Question: I have created a table to be automatically populated by a MySQL table, it only slightly works though. It loads one result, but no more. I need it to display all results in the mysql table.
Below is my Query + Array
'''
$future = mysql_query("SELECT * FROM Future");
$future_row = mysql_fetch_array($future);
'''
This is my table Code
'''
<div class="tg-wrap"><table class="tg" style="undefined;table-layout: fixed; width: 1000px;>
<tr class="header">
<th class="tg-ls31" colspan="2">Device</th>
<th class="tg-ls31" colspan="2">Booked By</th>
<th class="tg-ls31" colspan="2">Date Out</th>
<th class="tg-ls31" colspan="2">Date Back</th>
</tr>
<?php
{
echo "<tr>";
echo "<td class='tg-baqh' colspan='2'>".$future_row[Device]."</td>";
echo "<td class='tg-baqh' colspan='2'>".$future_row[Name]."</td>";
echo "<td class='tg-baqh' colspan='2'>".$future_row[Out]."</td>";
echo "<td class='tg-baqh' colspan='2'>".$future_row[In]."</td>";
echo "</tr>";
}
?>
</table></div>
'''
If you could provide a fix so that I can display more than one result in this table, i'd be most appreciative.
I have updated the code, removed the first array and created a while loop
'''
<?php while( $future_row = mysql_fetch_array($future))
{
echo "<tr>";
echo "<td class='tg-baqh' colspan='2'>".$future_row[Device]."</td>";
echo "<td class='tg-baqh' colspan='2'>".$future_row[Name]."</td>";
echo "<td class='tg-baqh' colspan='2'>".$future_row[Out]."</td>";
echo "<td class='tg-baqh' colspan='2'>".$future_row[In]."</td>";
echo "</tr>";
}
?>
'''
I have also had a request for an image of the table, which I have provided below

I have been requested to provide the full page code, which i will provide below.
'''
<head>
<?php
$hostname = "localhost";
$username = "root";
$password = "gunner98";
//connection to the database
$dbhandle = mysql_connect($hostname, $username, $password)
or die("Unable to connect to MySQL");
//select a database to work with
$selected = mysql_select_db("laptop_pool",$dbhandle)
or die("Could not select database");
//execute the SQL query and return records
$P1 = mysql_query("SELECT * FROM P1");
$P1_row = mysql_fetch_array($P1);
$P2 = mysql_query("SELECT * FROM P2");
$P2_row = mysql_fetch_array($P2);
$P3 = mysql_query("SELECT * FROM P3");
$P3_row = mysql_fetch_array($P3);
$P4 = mysql_query("SELECT * FROM P4");
$P4_row = mysql_fetch_array($P4);
$P5 = mysql_query("SELECT * FROM P5");
$P5_row = mysql_fetch_array($P5);
$P6 = mysql_query("SELECT * FROM P6");
$P6_row = mysql_fetch_array($P6);
$P7 = mysql_query("SELECT * FROM P7");
$P7_row = mysql_fetch_array($P7);
$future = mysql_query("SELECT * FROM Future");
$future_row4 = mysql_fetch_array($future);
//close the connection
mysql_close($dbhandle);
?>
<title>&nbsp;&nbsp;Moat Laptop Pool Table&nbsp;&nbsp;</title>
</head>
<body style="background-height: 100%;background-width: 100%;background: #141E30;background: -webkit-linear-gradient(to left, #141E30 , #243B55);background: linear-gradient(to left, #141E30 , #243B55);">
<div id="top" style="position: fixed;top: 0;left: 0;z-index: 999;width: 100%;height: 25px;">
<div id="alert_box" style="height: 100%; width: 100%; color: white; background-color: rgba(0, 0, 0, 0.5);">
<div id="Site_Alert" style="font-weight: bold; display: inline;width: 5%;float: left;">
&nbsp;Site Alert:
</div>
<div id="scroll_alert" style="display: inline; float: right; width:95%;">
<marquee behavior=scroll direction="left" scrollamount="8" onmouseover="this.stop();" onmouseout="this.start();">This is in development!</marquee>
</div>
</div>
<div id="logo" style="font-family: Tw Cen MT; font-weight: Bold; position: fixed; color: white; left: 650px;top: 35px; font-size: 80px;text-shadow: 3px 3px #c7c7c7;">
Moat Laptop Pool Table
</div>
<div id="content_box" style="position: fixed; left: 450px;top: 135px; width:60%; height: 70%; border-radius: 3px;
">
<style type="text/css">
.tg {border-collapse:collapse;border-spacing:0;border-color:#ccc;margin:0px auto;}
.tg td{font-family:Arial, sans-serif;font-size:14px;padding:10px 5px;border-style:solid;border-width:1px;overflow:hidden;word-break:normal;border-color:#ccc;color:#333;background-color:#fff;}
.tg th{font-family:Arial, sans-serif;font-size:14px;font-weight:normal;padding:10px 5px;border-style:solid;border-width:1px;overflow:hidden;word-break:normal;border-color:#ccc;color:#333;background-color:#f0f0f0;}
.tg .tg-baqh{text-align:center;vertical-align:top}
.tg .tg-ls31{font-weight:bold;background-color:#333333;color:#f0f0f0;text-align:center;vertical-align:top}
th.tg-sort-header::-moz-selection { background:transparent; }th.tg-sort-header::selection { background:transparent; }th.tg-sort-header { cursor:pointer; }table th.tg-sort-header:after { content:''; float:right; margin-top:7px; border-width:0 4px 4px; border-style:solid; border-color:#404040 transparent; visibility:hidden; }table th.tg-sort-header:hover:after { visibility:visible; }table th.tg-sort-desc:after,table th.tg-sort-asc:after,table th.tg-sort-asc:hover:after { visibility:visible; opacity:0.4; }table th.tg-sort-desc:after { border-bottom:none; border-width:4px 4px 0; }@media screen and (max-width: 767px) {.tg {width: auto !important;}.tg col {width: auto !important;}.tg-wrap {overflow-x: auto;-webkit-overflow-scrolling: touch;margin: auto 0px;}}</style>
<div class="tg-wrap"><table id="tg-4b5Id" class="tg" style="undefined;table-layout: fixed; width: 1000px; ">
<colgroup>
<col style="width: 29px">
<col style="width: 51px">
<col style="width: 35px">
<col style="width: 53px">
<col style="width: 28px">
<col style="width: 77px">
<col style="width: 58px">
<col style="width: 94px">
<col style="width: 44px">
<col style="width: 133px">
<col style="width: 37px">
<col style="width: 91px">
</colgroup>
<tr>
<th class="tg-ls31" colspan="2">Device</th>
<th class="tg-ls31" colspan="2">Out or In</th>
<th class="tg-ls31" colspan="2">Out on</th>
<th class="tg-ls31" colspan="2">In Posession Of</th>
<th class="tg-ls31" colspan="2">Department</th>
<th class="tg-ls31" colspan="2">Due Back</th>
</tr>
<tr>
<td class="tg-baqh" colspan="2">P1</td>
<td class="tg-baqh" colspan="2"><?php
echo $P1_row['status'];
?> </td>
<td class="tg-baqh" colspan="2"><?php
echo $P1_row['left'];
?></td>
<td class="tg-baqh" colspan="2"><?php
echo $P1_row['posession'];
?></td>
<td class="tg-baqh" colspan="2"><?php
echo $P1_row['department'];
?></td>
<td class="tg-baqh" colspan="2"><?php
echo $P1_row['returns'];
?></td>
</tr>
<tr>
<td class="tg-baqh" colspan="2">P2</td>
<td class="tg-baqh" colspan="2"><?php
echo $P2_row['status'];
?></td>
<td class="tg-baqh" colspan="2"><?php
echo $P2_row['left'];
?></td>
<td class="tg-baqh" colspan="2"><?php
echo $P2_row['posession'];
?></td>
<td class="tg-baqh" colspan="2"><?php
echo $P2_row['department'];
?></td>
<td class="tg-baqh" colspan="2"><?php
echo $P2_row['returns'];
?></td>
</tr>
<tr>
<td class="tg-baqh" colspan="2">P3</td>
<td class="tg-baqh" colspan="2"><?php
echo $P3_row['status'];
?></td>
<td class="tg-baqh" colspan="2"><?php
echo $P3_row['left'];
?></td>
<td class="tg-baqh" colspan="2"><?php
echo $P3_row['posession'];
?></td>
<td class="tg-baqh" colspan="2"><?php
echo $P3_row['department'];
?></td>
<td class="tg-baqh" colspan="2"><?php
echo $P3_row['returns'];
?></td>
</tr>
<tr>
<td class="tg-baqh" colspan="2">P4</td>
<td class="tg-baqh" colspan="2"><?php
echo $P4_row['status'];
?></td>
<td class="tg-baqh" colspan="2"><?php
echo $P4_row['left'];
?></td>
<td class="tg-baqh" colspan="2"><?php
echo $P4_row['posession'];
?></td>
<td class="tg-baqh" colspan="2"><?php
echo $P4_row['department'];
?></td>
<td class="tg-baqh" colspan="2"><?php
echo $P4_row['returns'];
?></td>
</tr>
<tr>
<td class="tg-baqh" colspan="2">P5</td>
<td class="tg-baqh" colspan="2"><?php
echo $P5_row['status'];
?></td>
<td class="tg-baqh" colspan="2"><?php
echo $P5_row['left'];
?></td>
<td class="tg-baqh" colspan="2"><?php
echo $P5_row['posession'];
?></td>
<td class="tg-baqh" colspan="2"><?php
echo $P5_row['department'];
?></td>
<td class="tg-baqh" colspan="2"><?php
echo $P5_row['returns'];
?></td>
</tr>
<tr>
<td class="tg-baqh" colspan="2">P6</td>
<td class="tg-baqh" colspan="2"><?php
echo $P6_row['status'];
?></td>
<td class="tg-baqh" colspan="2"><?php
echo $P6_row['left'];
?></td>
<td class="tg-baqh" colspan="2"><?php
echo $P6_row['posession'];
?></td>
<td class="tg-baqh" colspan="2"><?php
echo $P6_row['department'];
?></td>
<td class="tg-baqh" colspan="2"><?php
echo $P6_row['returns'];
?></td>
</tr>
<tr>
<td class="tg-baqh" colspan="2">P7</td>
<td class="tg-baqh" colspan="2"><?php
echo $P7_row['status'];
?></td>
<td class="tg-baqh" colspan="2"><?php
echo $P7_row['left'];
?></td>
<td class="tg-baqh" colspan="2"><?php
echo $P7_row['posession'];
?></td>
<td class="tg-baqh" colspan="2"><?php
echo $P7_row['department'];
?></td>
<td class="tg-baqh" colspan="2"><?php
echo $P7_row['returns'];
?></td>
</tr>
</table></div>
<div id="future" style="font-family: Tw Cen MT; font-weight: Bold; position: fixed; color: white; left: 750px; font-size: 80px;text-shadow: 3px 3px #c7c7c7;">
Future Bookings
</div>
<br />
<br />
<br />
<br />
<br />
<div class="tg-wrap"><table class="tg" style="undefined;table-layout: fixed; width: 1000px;>
<tr class="header">
<th class="tg-ls31" colspan="2">Device</th>
<th class="tg-ls31" colspan="2">Booked By</th>
<th class="tg-ls31" colspan="2">Date Out</th>
<th class="tg-ls31" colspan="2">Date Back</th>
</tr>
<?php while( $future_row = mysql_fetch_array($future))
{
echo "<tr>";
echo "<td class='tg-baqh' colspan='2'>".$future_row[Device]."</td>";
echo "<td class='tg-baqh' colspan='2'>".$future_row[Name]."</td>";
echo "<td class='tg-baqh' colspan='2'>".$future_row[Out]."</td>";
echo "<td class='tg-baqh' colspan='2'>".$future_row[In]."</td>";
echo "</tr>";
}
?>
</table></div>
<script type="text/javascript" charset="utf-8">var TgTableSort=window.TgTableSort||function(n,t){"use strict";function r(n,t){for(var e=[],o=n.childNodes,i=0;i<o.length;++i){var u=o[i];if("."==t.substring(0,1)){var a=t.substring(1);f(u,a)&&e.push(u)}else u.nodeName.toLowerCase()==t&&e.push(u);var c=r(u,t);e=e.concat(c)}return e}function e(n,t){var e=[],o=r(n,"tr");return o.forEach(function(n){var o=r(n,"td");t>=0&&t<o.length&&e.push(o[t])}),e}function o(n){return n.textContent||n.innerText||""}function i(n){return n.innerHTML||""}function u(n,t){var r=e(n,t);return r.map(o)}function a(n,t){var r=e(n,t);return r.map(i)}function c(n){var t=n.className||"";return t.match(/\S+/g)||[]}function f(n,t){return-1!=c(n).indexOf(t)}function s(n,t){f(n,t)||(n.className+=" "+t)}function d(n,t){if(f(n,t)){var r=c(n),e=r.indexOf(t);r.splice(e,1),n.className=r.join(" ")}}function v(n){d(n,L),d(n,E)}function l(n,t,e){r(n,"."+E).map(v),r(n,"."+L).map(v),e==T?s(t,E):s(t,L)}function g(n){return function(t,r){var e=n*t.str.localeCompare(r.str);return 0==e&&(e=t.index-r.index),e}}function h(n){return function(t,r){var e=+t.str,o=+r.str;return e==o?t.index-r.index:n*(e-o)}}function m(n,t,r){var e=u(n,t),o=e.map(function(n,t){return{str:n,index:t}}),i=e&&-1==e.map(isNaN).indexOf(!0),a=i?h(r):g(r);return o.sort(a),o.map(function(n){return n.index})}function p(n,t,r,o){for(var i=f(o,E)?N:T,u=m(n,r,i),c=0;t>c;++c){var s=e(n,c),d=a(n,c);s.forEach(function(n,t){n.innerHTML=d[u[t]]})}l(n,o,i)}function x(n,t){var r=t.length;t.forEach(function(t,e){t.addEventListener("click",function(){p(n,r,e,t)}),s(t,"tg-sort-header")})}var T=1,N=-1,E="tg-sort-asc",L="tg-sort-desc";return function(t){var e=n.getElementById(t),o=r(e,"tr"),i=o.length>0?r(o[0],"td"):[];0==i.length&&(i=r(o[0],"th"));for(var u=1;u<o.length;++u){var a=r(o[u],"td");if(a.length!=i.length)return}x(e,i)}}(document);document.addEventListener("DOMContentLoaded",function(n){TgTableSort("tg-4b5Id")});</script>
</div>
</body>
'''
Not the cleanest of code at the moment, but I want to get it functional before I clean it up.
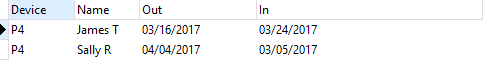
Answer: First, some warnings:
<URL>.
---
You have to loop through your results to populate the table:
'''
$future = mysql_query("SELECT * FROM Future");
'''
Now, in the table, you loop (make sure to quote the array identifiers):
'''
<div class="tg-wrap"><table class="tg" style="undefined;table-layout: fixed; width: 1000px;>
<tr class="header">
<th class="tg-ls31" colspan="2">Device</th>
<th class="tg-ls31" colspan="2">Booked By</th>
<th class="tg-ls31" colspan="2">Date Out</th>
<th class="tg-ls31" colspan="2">Date Back</th>
</tr>
<?php
while($future_row = mysql_fetch_array($future)) {
echo "<tr>";
echo "<td class='tg-baqh' colspan='2'>".$future_row['Device']."</td>";
echo "<td class='tg-baqh' colspan='2'>".$future_row['Name']."</td>";
echo "<td class='tg-baqh' colspan='2'>".$future_row['Out']."</td>";
echo "<td class='tg-baqh' colspan='2'>".$future_row['In']."</td>";
echo "</tr>";
}
?>
</table></div>
'''
---
Now that I see your full code after the edit I see that you are assigning the first row of data here:
'''
$future_row4 = mysql_fetch_array($future);
'''
So when you do the while loop later on:
'''
while($future_row = mysql_fetch_array($future)) {...
'''
you will only get the remaining rows in the table. Remove (or comment out) the first assignment and your table will contain all of the rows.